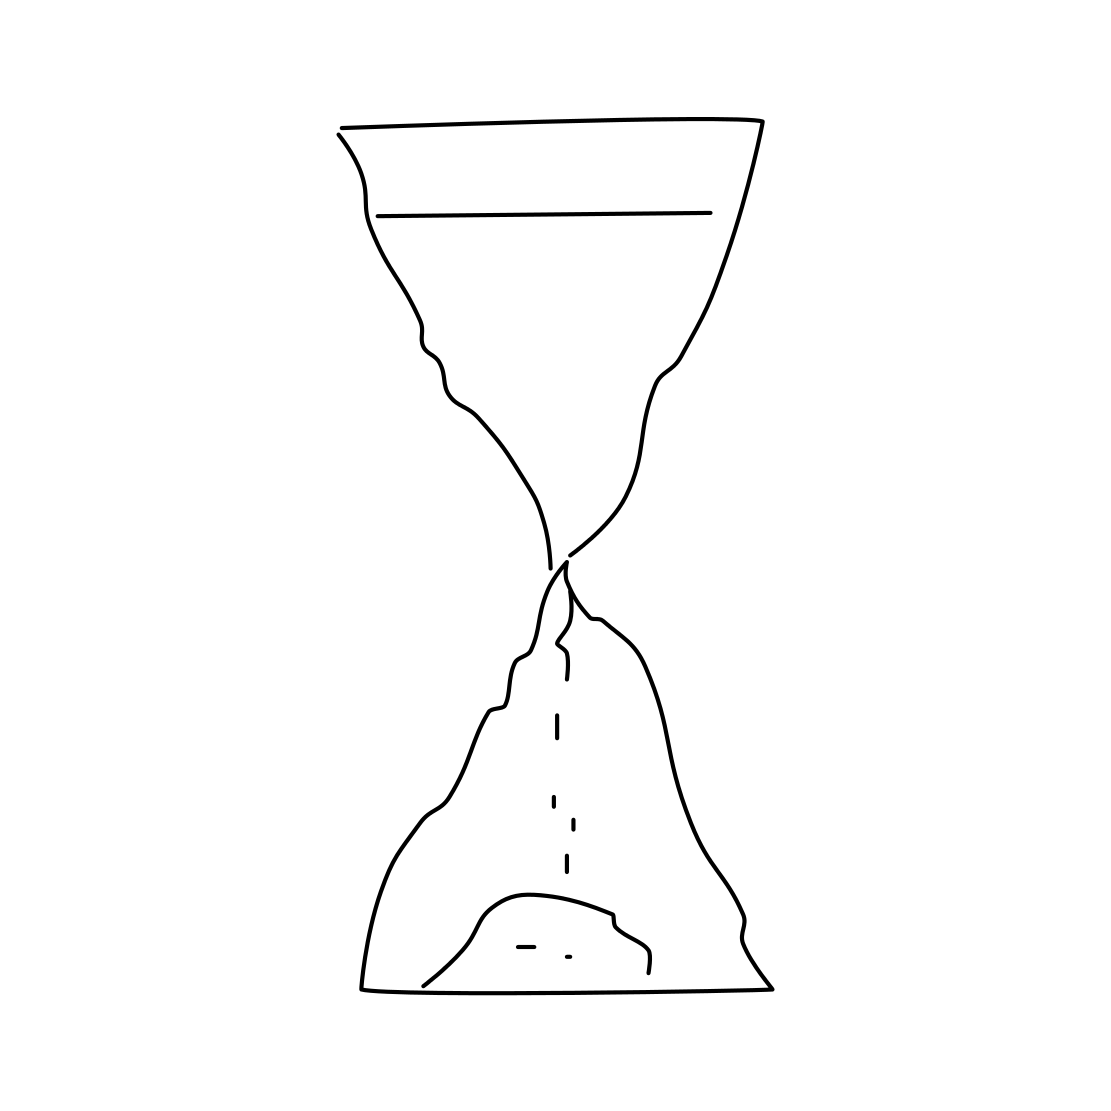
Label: hourglass